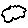
Label: cloud